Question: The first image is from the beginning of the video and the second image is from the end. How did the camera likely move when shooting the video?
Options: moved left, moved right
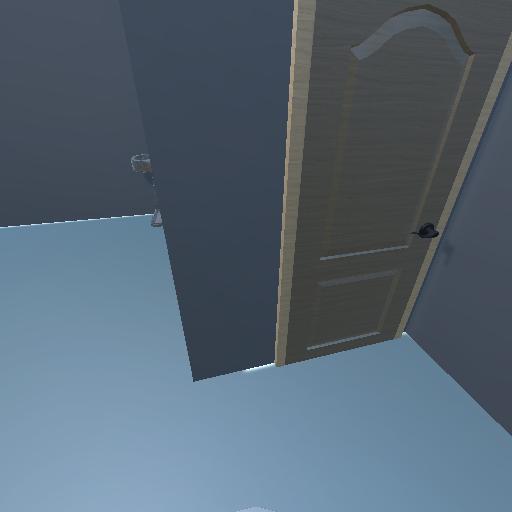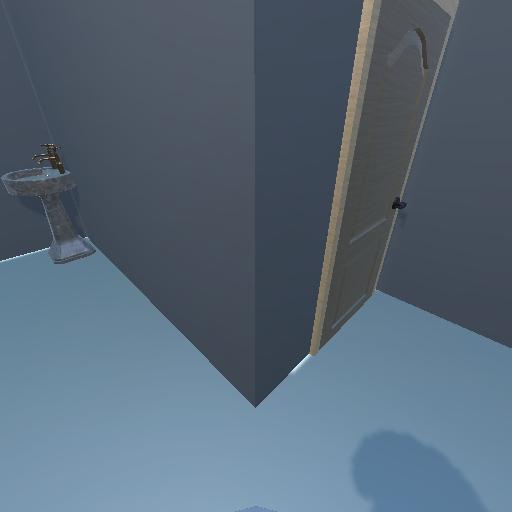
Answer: moved left